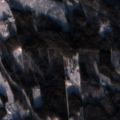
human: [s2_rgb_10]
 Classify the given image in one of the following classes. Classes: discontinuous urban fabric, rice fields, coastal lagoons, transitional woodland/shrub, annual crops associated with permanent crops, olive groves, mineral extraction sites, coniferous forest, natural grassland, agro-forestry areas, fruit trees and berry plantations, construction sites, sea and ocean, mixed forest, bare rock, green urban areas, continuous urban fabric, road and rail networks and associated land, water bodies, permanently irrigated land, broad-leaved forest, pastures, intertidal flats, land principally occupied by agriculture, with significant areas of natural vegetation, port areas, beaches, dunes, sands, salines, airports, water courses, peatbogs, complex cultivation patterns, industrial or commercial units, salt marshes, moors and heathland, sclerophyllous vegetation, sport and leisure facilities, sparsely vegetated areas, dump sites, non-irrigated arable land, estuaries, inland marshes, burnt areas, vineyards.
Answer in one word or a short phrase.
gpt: broad-leaved forest, coniferous forest, mixed forest